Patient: sex F, age 53
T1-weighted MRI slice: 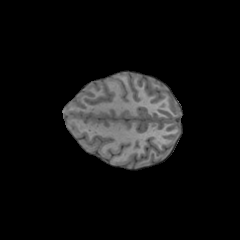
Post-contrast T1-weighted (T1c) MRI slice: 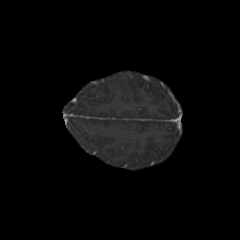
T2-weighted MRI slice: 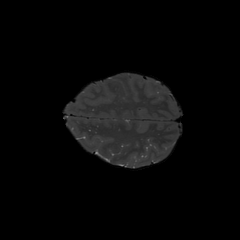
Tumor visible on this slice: no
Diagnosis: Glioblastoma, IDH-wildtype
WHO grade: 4